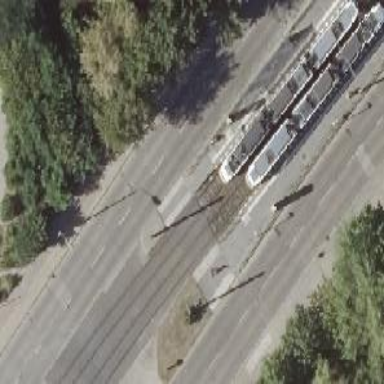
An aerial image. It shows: Uncontrolled tram crossing.